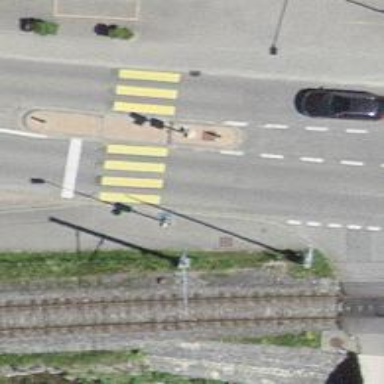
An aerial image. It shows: Road crossing with traffic signals.